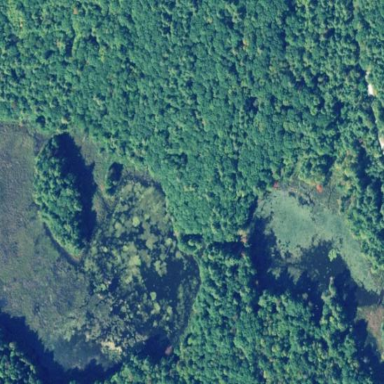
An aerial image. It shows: Marshy wetland area.